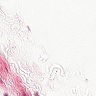
Metastatic tissue present: no